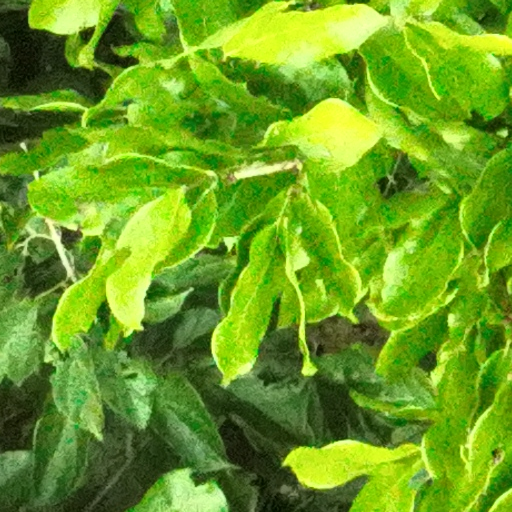
Species: Prioria copaifera
GBIF accepted scientific name: Prioria copaifera
Crown area (m\u00b2): 72.954